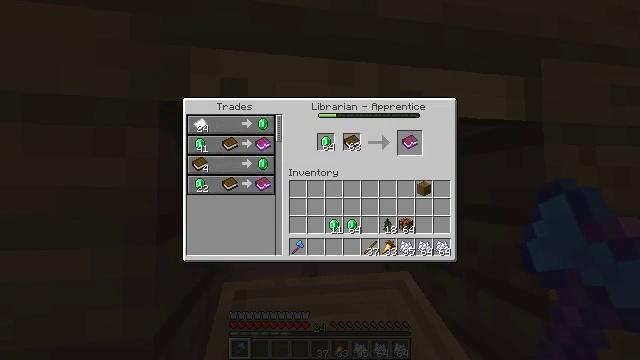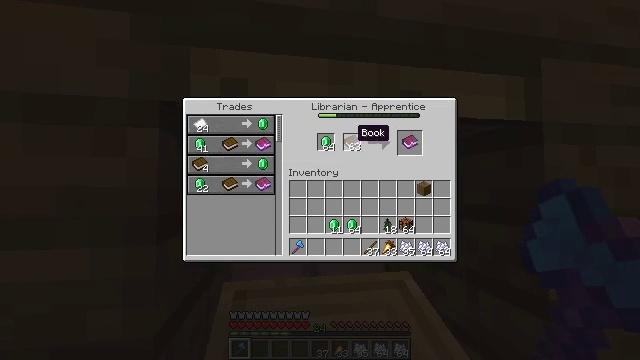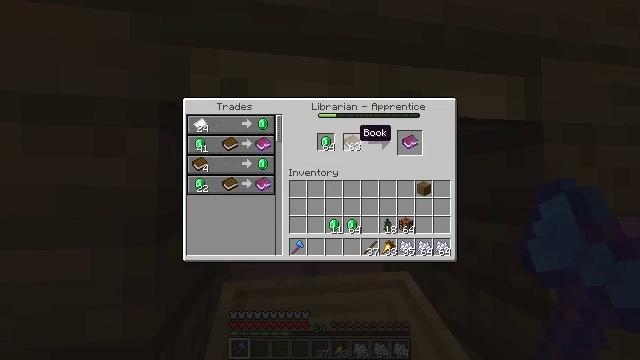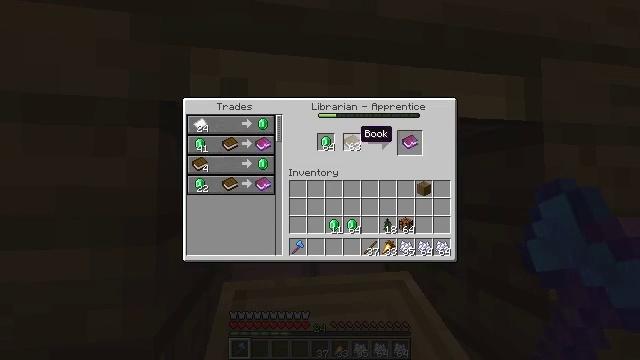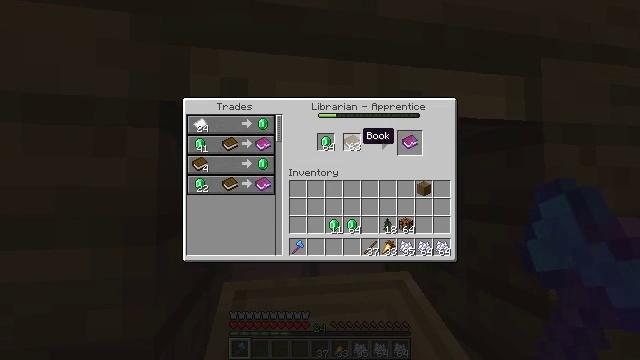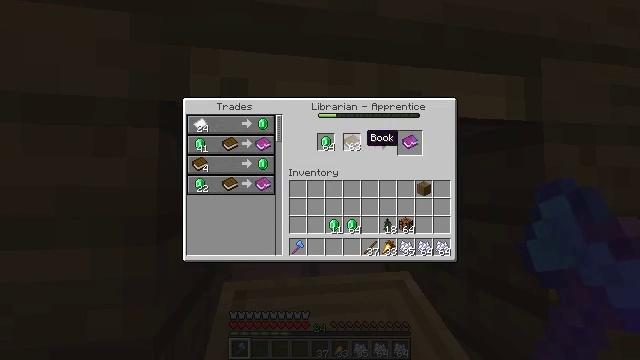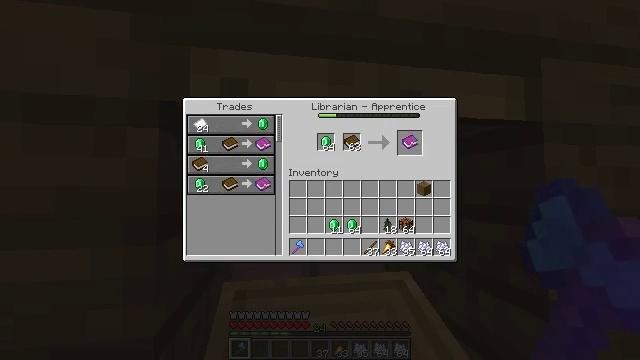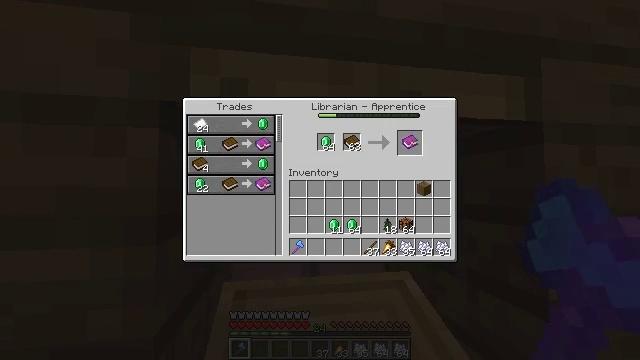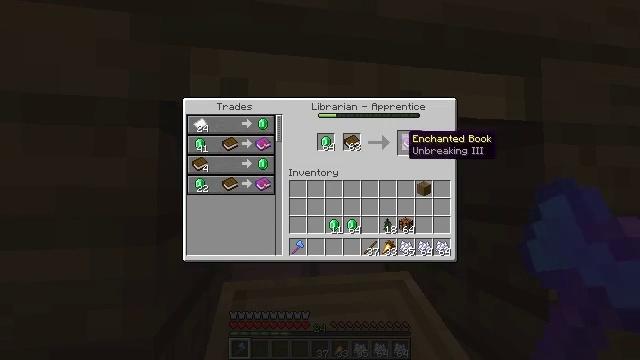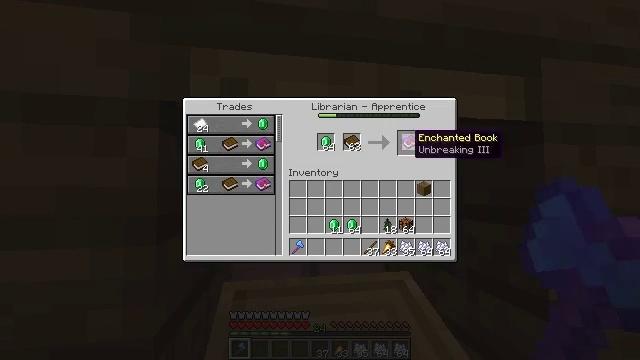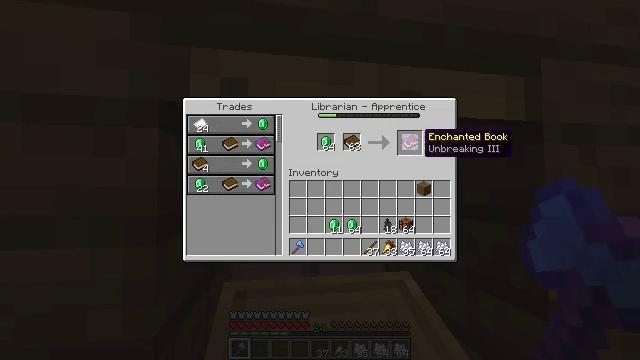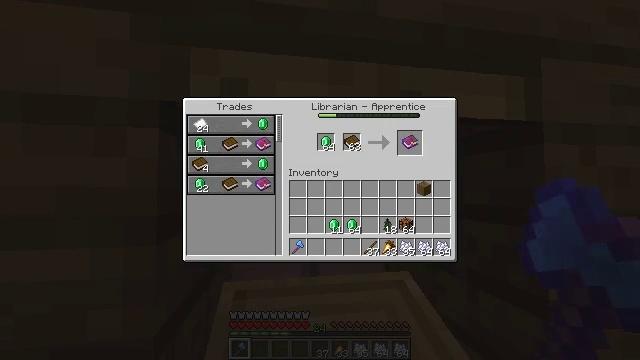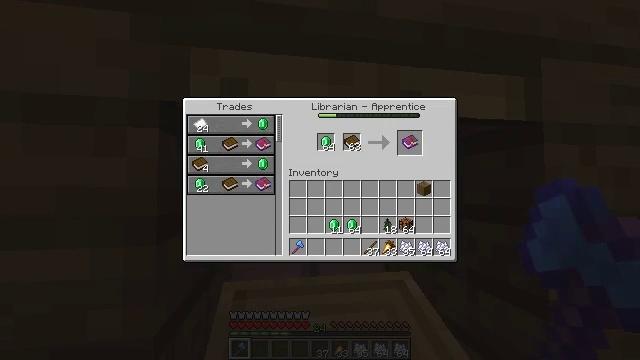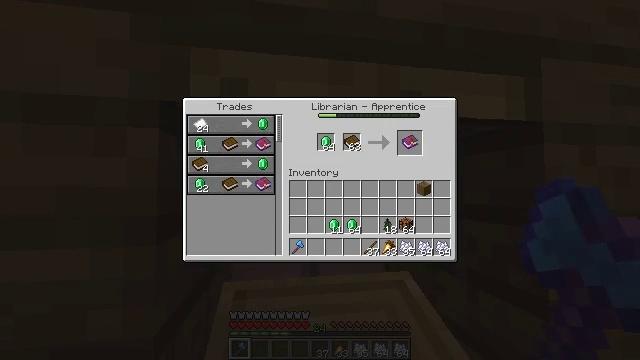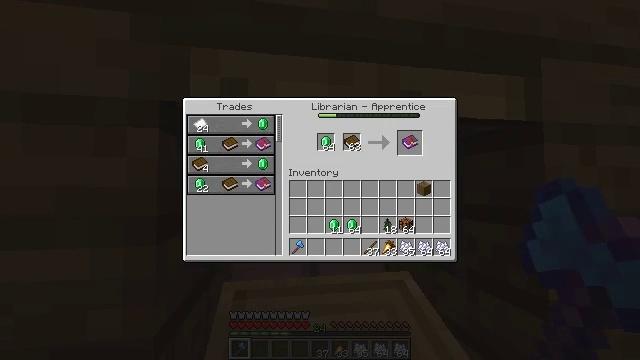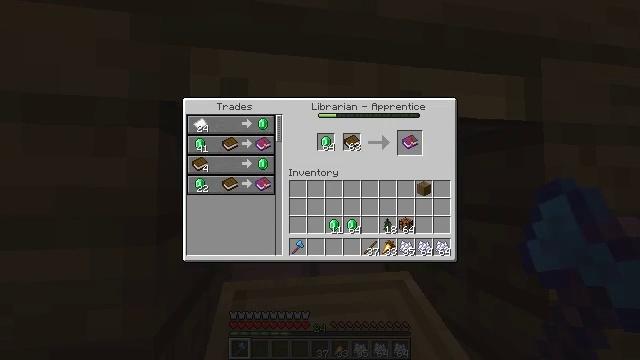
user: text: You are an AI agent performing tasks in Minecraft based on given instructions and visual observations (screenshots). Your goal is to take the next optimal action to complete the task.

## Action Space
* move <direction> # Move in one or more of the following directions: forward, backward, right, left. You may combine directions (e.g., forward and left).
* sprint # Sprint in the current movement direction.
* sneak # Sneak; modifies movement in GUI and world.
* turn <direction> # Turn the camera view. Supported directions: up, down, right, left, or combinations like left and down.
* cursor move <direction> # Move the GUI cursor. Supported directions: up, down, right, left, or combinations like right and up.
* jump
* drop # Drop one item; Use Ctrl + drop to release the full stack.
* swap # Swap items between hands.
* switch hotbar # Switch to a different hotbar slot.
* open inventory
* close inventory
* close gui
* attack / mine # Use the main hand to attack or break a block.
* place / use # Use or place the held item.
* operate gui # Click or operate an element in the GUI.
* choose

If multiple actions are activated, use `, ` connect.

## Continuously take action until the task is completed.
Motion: motion action
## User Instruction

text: Convert a book to an enchanted book using the enchanting table.
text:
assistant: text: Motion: cursor move right
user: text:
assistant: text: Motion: no_op
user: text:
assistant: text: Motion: no_op
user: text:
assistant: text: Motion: no_op
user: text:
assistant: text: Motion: no_op
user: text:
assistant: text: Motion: cursor move right
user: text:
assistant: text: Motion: cursor move right
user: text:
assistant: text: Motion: cursor move right
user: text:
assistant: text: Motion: no_op
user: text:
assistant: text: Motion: cursor move right
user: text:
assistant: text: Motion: cursor move right
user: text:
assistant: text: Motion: no_op
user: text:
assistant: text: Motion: no_op
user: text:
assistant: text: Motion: no_op
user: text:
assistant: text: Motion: no_op
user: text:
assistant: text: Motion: no_op
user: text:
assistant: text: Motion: operate gui
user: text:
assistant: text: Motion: operate gui
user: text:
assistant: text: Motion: operate gui
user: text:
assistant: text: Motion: no_op
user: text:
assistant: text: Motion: no_op
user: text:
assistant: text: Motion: no_op
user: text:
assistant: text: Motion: no_op
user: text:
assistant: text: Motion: no_op
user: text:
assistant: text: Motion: no_op
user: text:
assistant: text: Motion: no_op
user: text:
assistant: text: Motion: operate gui
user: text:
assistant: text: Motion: operate gui
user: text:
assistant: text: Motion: operate gui
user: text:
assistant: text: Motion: cursor move left and down